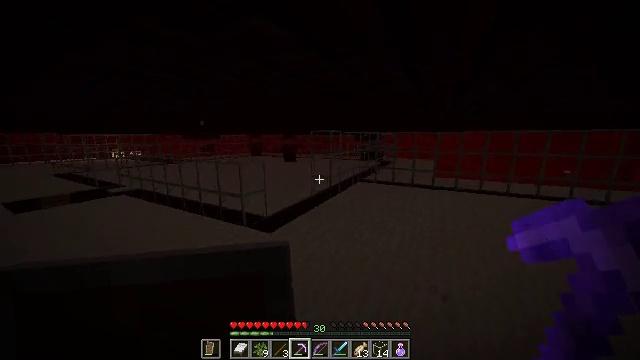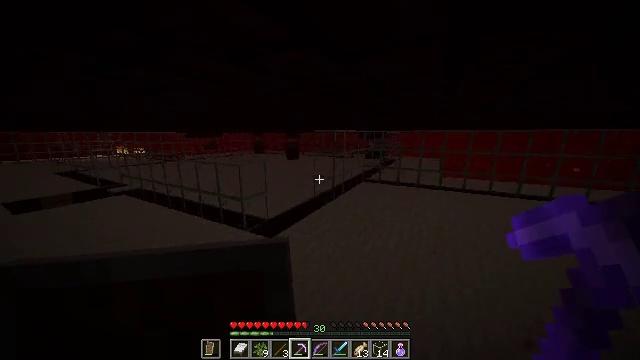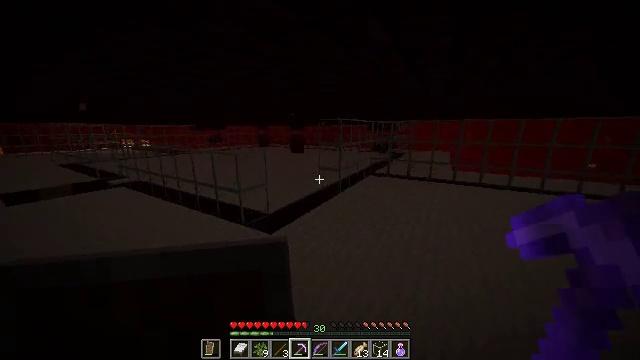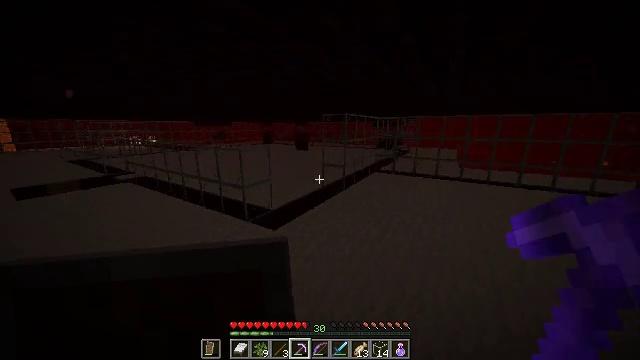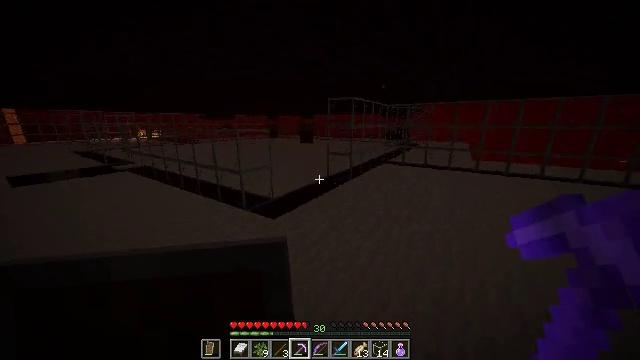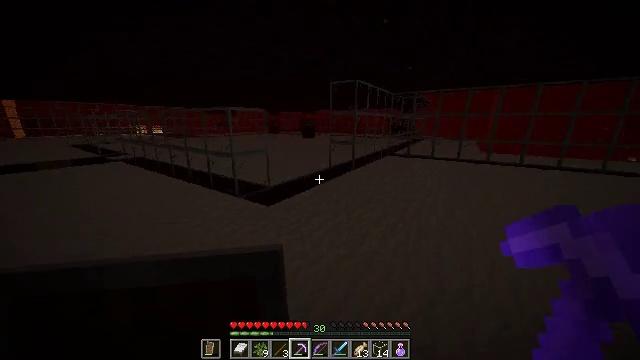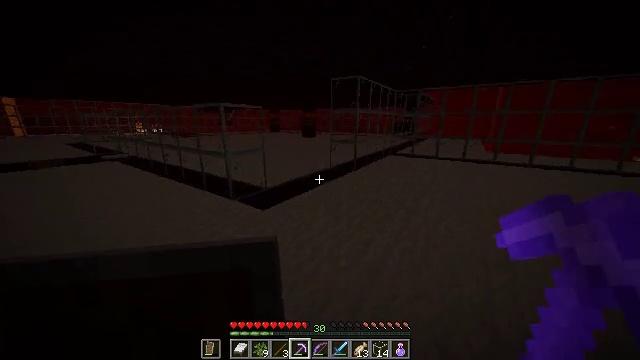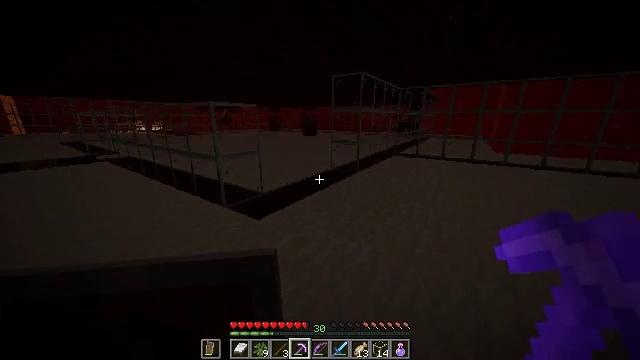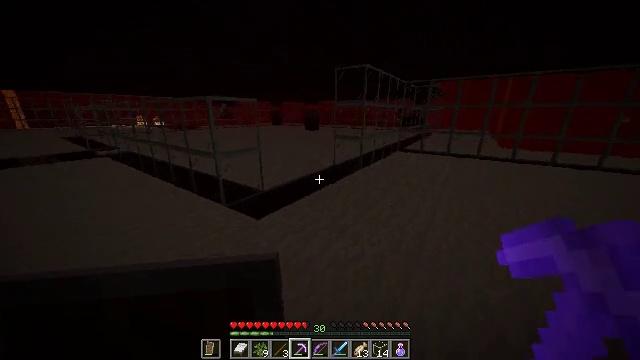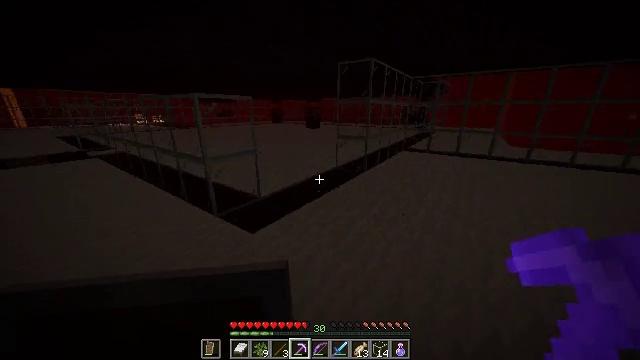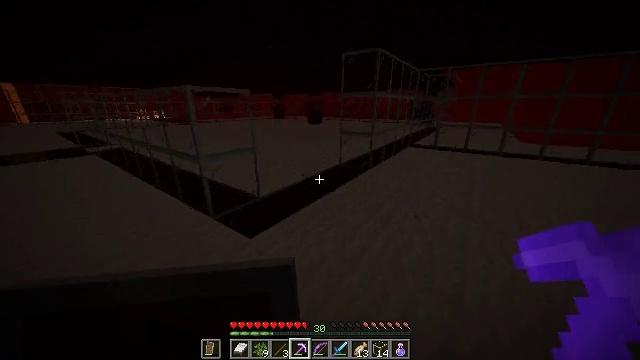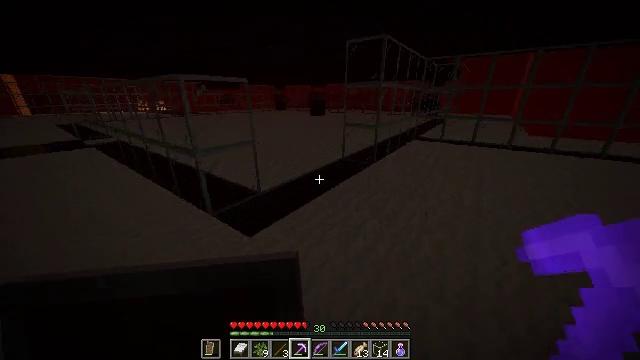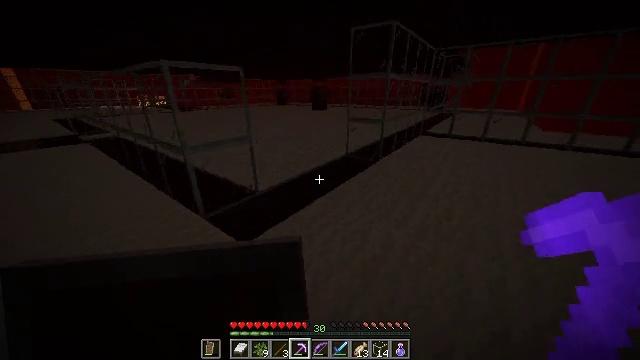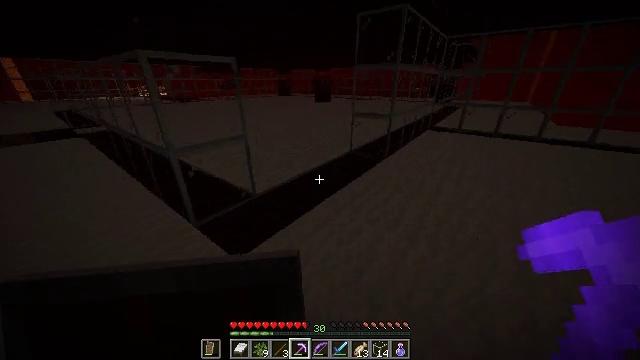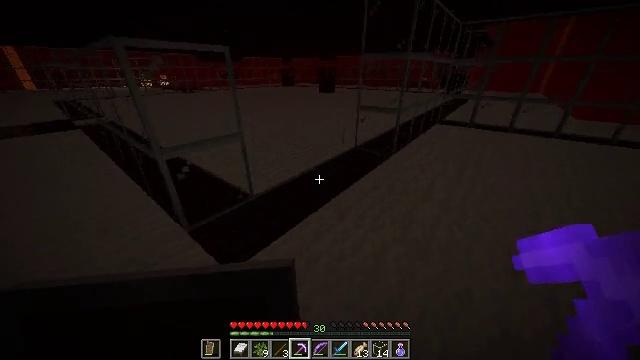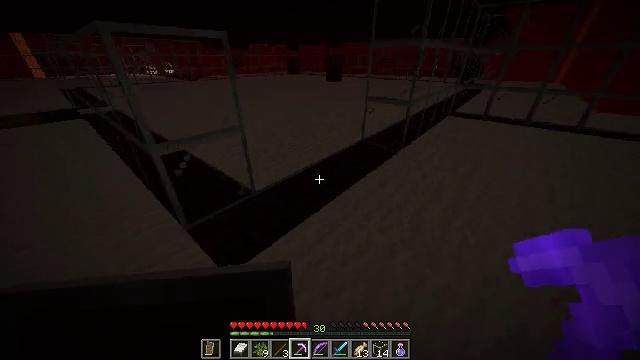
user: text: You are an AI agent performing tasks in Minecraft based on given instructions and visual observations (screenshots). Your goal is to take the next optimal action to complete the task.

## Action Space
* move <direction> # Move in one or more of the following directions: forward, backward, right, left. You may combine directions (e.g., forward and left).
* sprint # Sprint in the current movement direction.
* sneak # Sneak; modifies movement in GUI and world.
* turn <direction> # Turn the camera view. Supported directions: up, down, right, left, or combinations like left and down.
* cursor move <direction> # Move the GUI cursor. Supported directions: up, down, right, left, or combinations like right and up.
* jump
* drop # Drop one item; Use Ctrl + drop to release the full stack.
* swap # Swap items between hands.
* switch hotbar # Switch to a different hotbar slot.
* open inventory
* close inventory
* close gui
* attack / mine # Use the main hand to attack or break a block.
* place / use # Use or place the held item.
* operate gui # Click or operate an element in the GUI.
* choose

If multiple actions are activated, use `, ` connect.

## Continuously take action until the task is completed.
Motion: motion action
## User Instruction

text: Attack the nether bricks to collect them.
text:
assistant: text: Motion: move forward, jump
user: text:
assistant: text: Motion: move forward, turn left and down
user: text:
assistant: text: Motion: move forward, turn left
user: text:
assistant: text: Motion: move forward, turn left
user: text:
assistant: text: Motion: move forward
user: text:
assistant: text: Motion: move forward
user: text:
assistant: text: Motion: move forward
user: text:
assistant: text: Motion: move forward, turn down
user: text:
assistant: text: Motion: move forward
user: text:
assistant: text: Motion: move forward, turn down
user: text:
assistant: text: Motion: move forward, turn down
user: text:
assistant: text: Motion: move forward, turn down
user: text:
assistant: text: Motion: move forward, turn down
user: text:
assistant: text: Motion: move forward, turn left and down
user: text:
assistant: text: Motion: move forward, turn left and down
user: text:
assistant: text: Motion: move forward, turn left and down
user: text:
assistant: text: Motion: move forward, turn left and down
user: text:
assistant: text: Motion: turn left and down
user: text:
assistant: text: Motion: turn left and down
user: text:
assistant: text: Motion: turn left and down
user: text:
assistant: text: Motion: turn left and down
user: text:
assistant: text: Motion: turn left and down
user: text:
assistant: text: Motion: turn down
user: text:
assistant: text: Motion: no_op
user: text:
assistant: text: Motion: no_op
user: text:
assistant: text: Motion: no_op
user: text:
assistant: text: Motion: no_op
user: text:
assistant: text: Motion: no_op
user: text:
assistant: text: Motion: no_op
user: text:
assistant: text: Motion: no_op